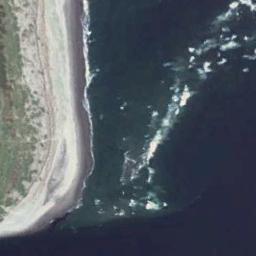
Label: beach